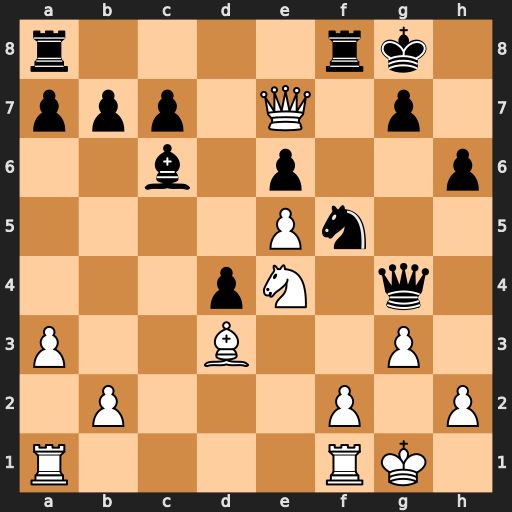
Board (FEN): r4rk1/ppp1Q1p1/2b1p2p/4Pn2/3pN1q1/P2B2P1/1P3P1P/R4RK1
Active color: w
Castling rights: -
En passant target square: -
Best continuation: Qxe6+ Kh8 f3 Qh5 g4 Qh4 gxf5